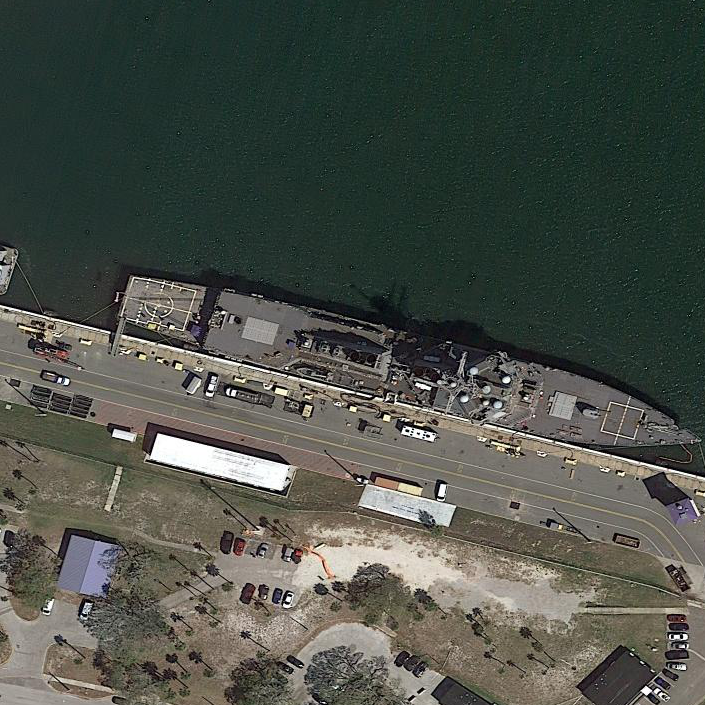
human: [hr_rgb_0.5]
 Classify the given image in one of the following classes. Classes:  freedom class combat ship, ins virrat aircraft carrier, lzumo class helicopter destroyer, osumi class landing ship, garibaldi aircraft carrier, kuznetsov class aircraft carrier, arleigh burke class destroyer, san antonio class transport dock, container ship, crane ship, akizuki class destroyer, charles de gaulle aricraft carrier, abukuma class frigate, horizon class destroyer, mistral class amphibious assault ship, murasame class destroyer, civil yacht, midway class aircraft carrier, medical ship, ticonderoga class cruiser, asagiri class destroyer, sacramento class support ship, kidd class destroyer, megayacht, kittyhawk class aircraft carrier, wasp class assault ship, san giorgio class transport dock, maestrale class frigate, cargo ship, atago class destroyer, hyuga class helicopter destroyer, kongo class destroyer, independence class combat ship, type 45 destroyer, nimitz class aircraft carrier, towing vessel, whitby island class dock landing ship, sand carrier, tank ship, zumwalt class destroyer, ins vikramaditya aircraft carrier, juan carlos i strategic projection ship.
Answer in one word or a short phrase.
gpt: Arleigh Burke class destroyer